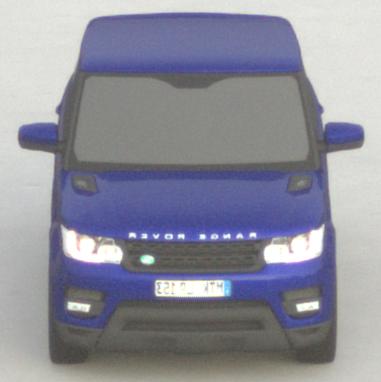
Make: Land Rover
Model: Range Rover Sport 5.0 V8 SC
Detailed model: Range Rover Sport (II)
Model produced from: 2013/09
Model produced until: 2015/07
Doors: 5
Color: blue
Road condition: dry road
Daytime: sunrise or sunset
Contrast: low contrast